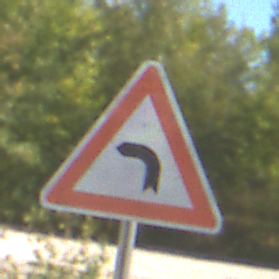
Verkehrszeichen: KurveLinks
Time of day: Midday
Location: Outdoor (Nature)
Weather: Clear
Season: Summer
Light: Natural